Interaction volume radius: 5 \u00c5
Interaction volume height: 20 \u00c5
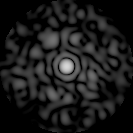
Disorder parameter: 0.8508